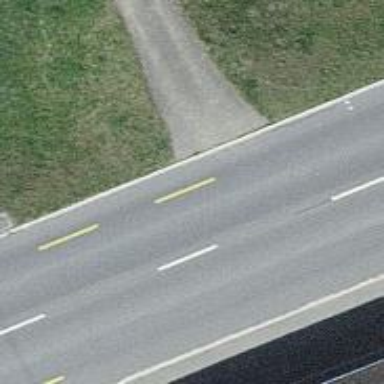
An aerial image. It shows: Bus stop along the road.